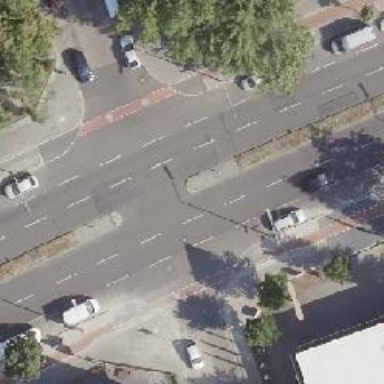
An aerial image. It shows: Footway crossing with central island.